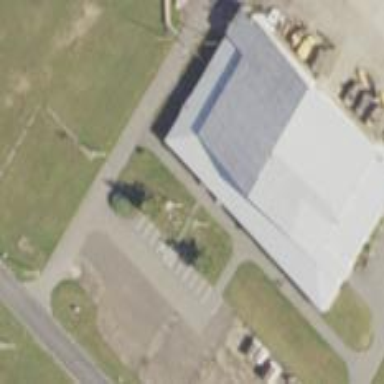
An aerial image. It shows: Hangar located at airport.